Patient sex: F
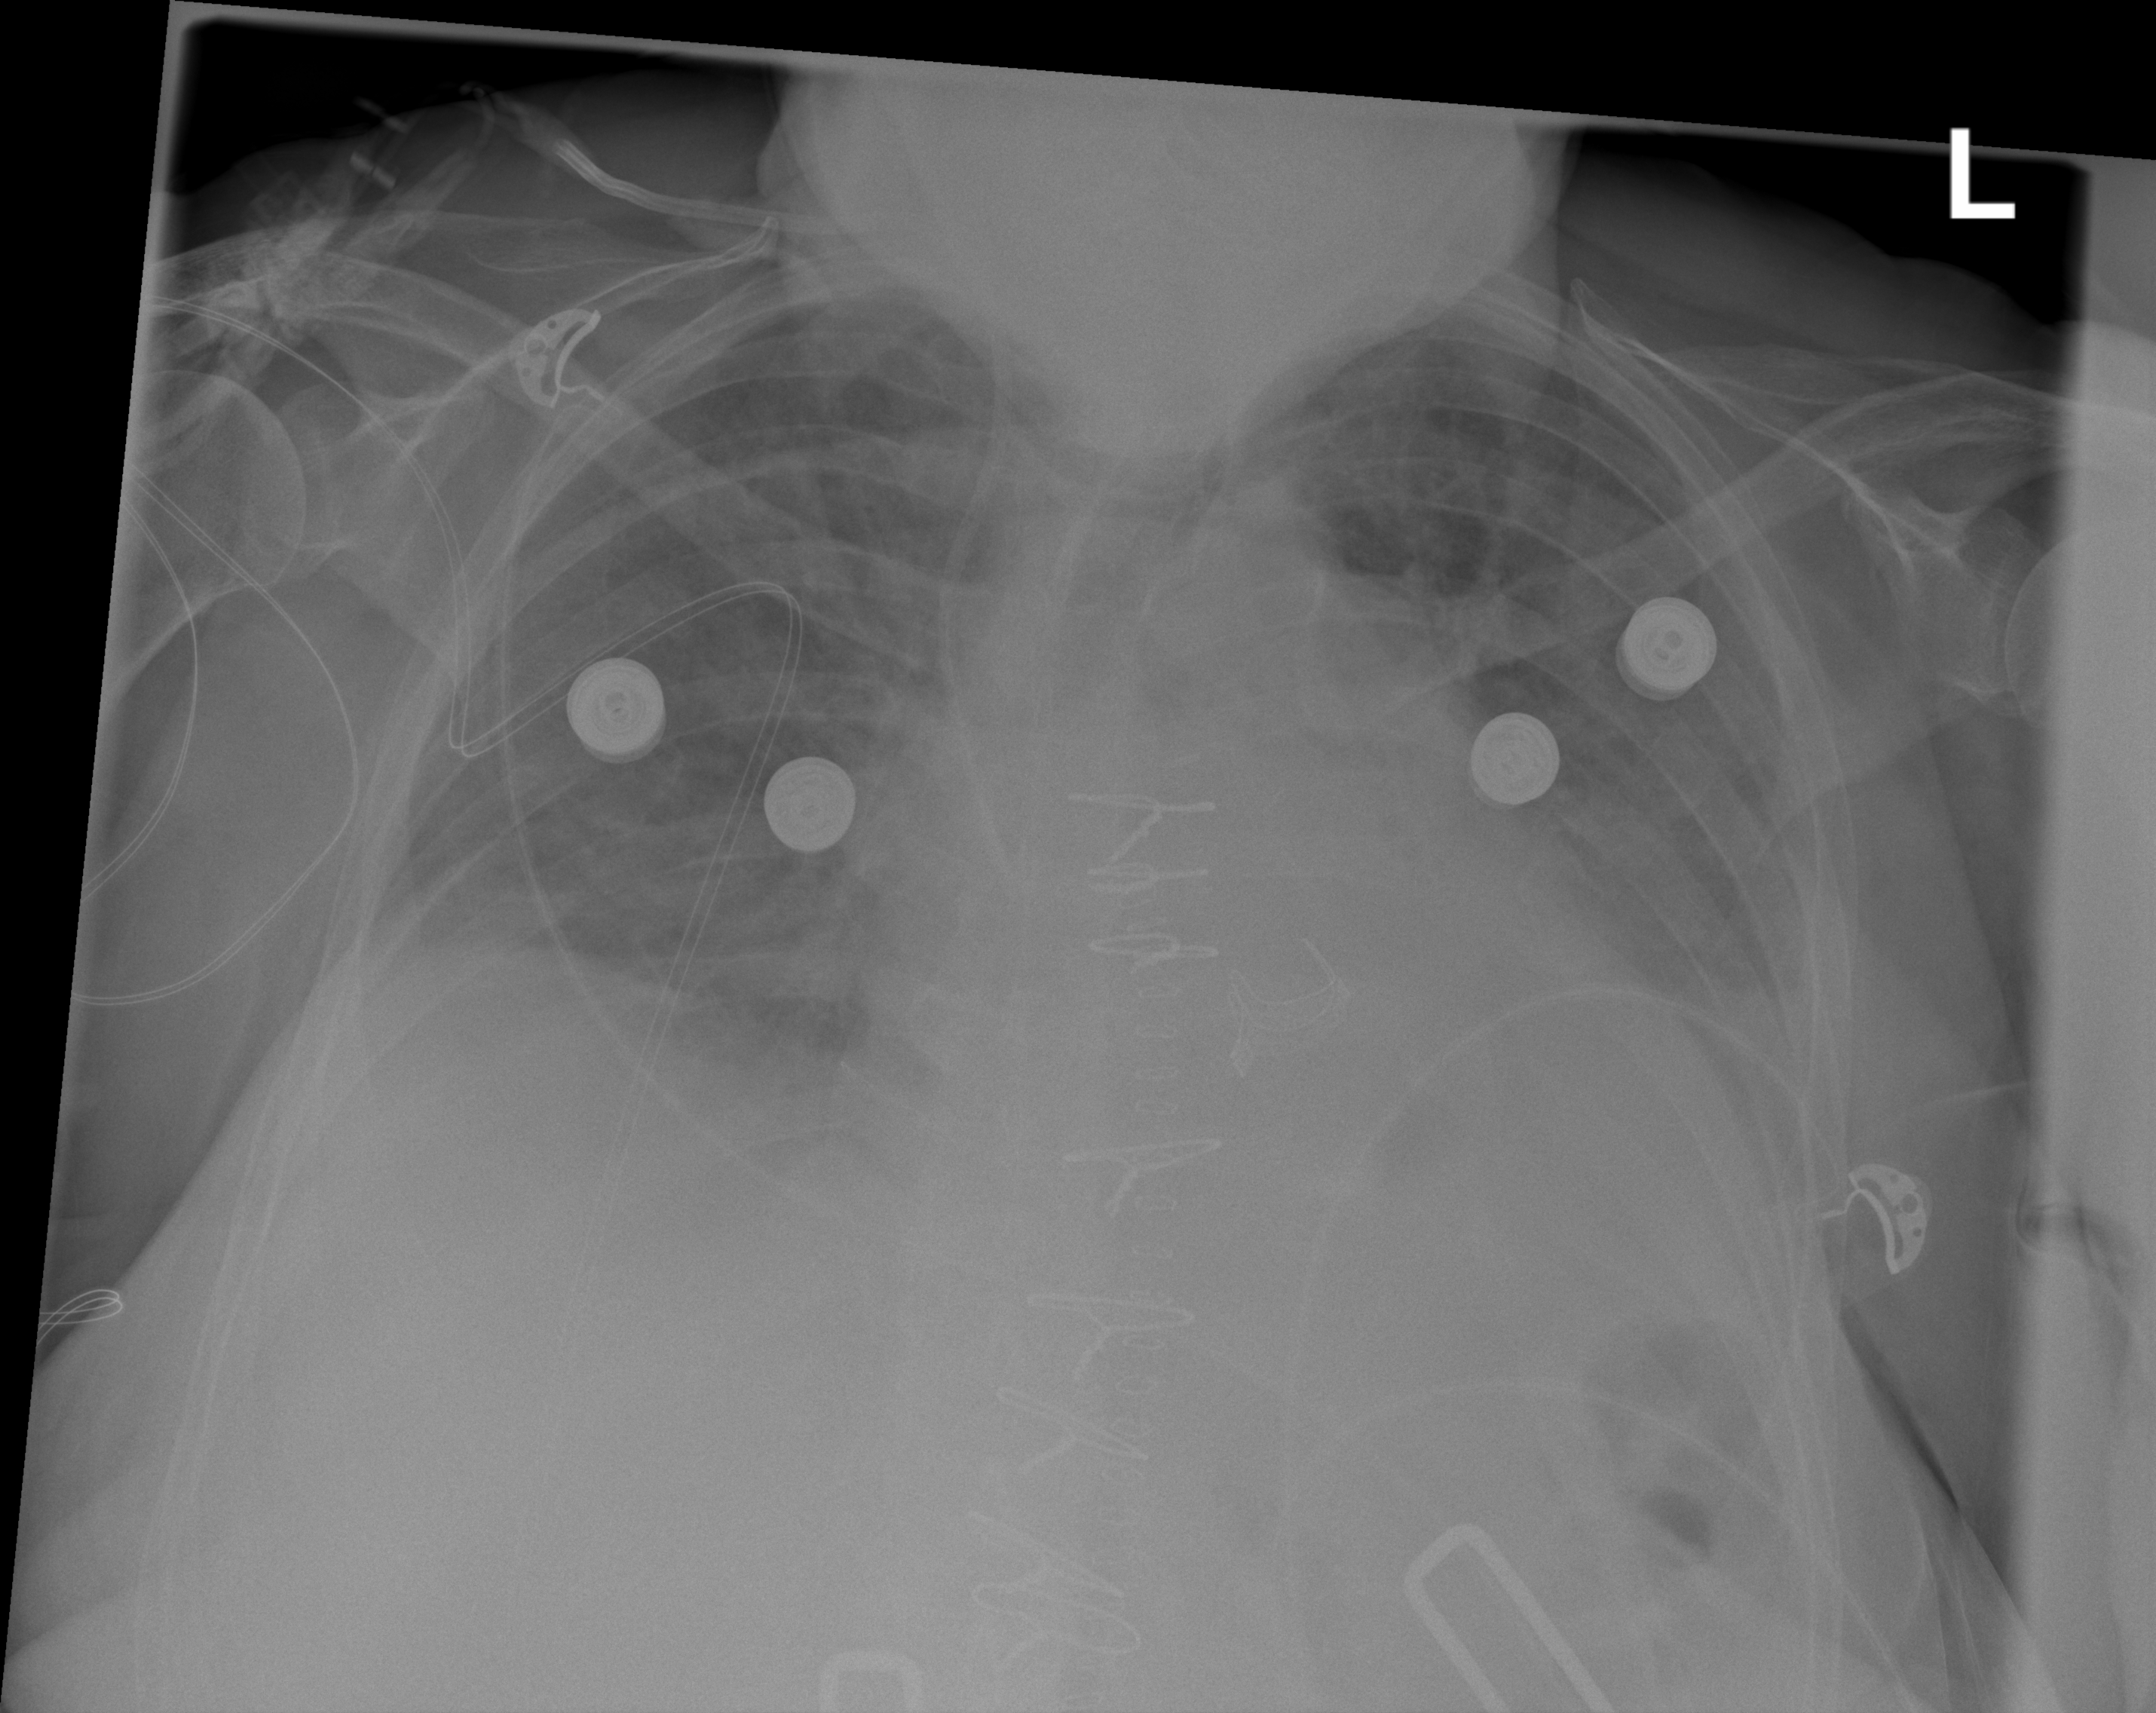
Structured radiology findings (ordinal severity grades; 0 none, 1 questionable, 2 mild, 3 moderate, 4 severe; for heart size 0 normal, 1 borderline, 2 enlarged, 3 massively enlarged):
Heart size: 2
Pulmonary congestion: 2
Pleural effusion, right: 2
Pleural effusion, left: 2
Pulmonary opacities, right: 2
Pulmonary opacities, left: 2
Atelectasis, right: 2
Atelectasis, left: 3